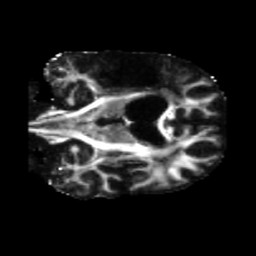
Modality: FA
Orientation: coronal
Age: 55
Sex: male
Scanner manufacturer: siemens
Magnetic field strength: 3 T
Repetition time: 5.47 s
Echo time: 0.0854 s